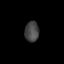
Tissue: lung
Cell type: Others
Senescence score: 0.2248
Nuclear area (px): 283
Mean DAPI intensity: 68.908